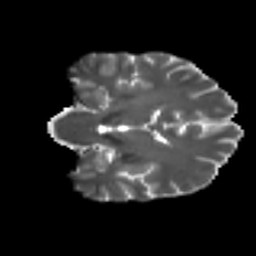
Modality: T2w
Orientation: coronal
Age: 49
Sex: male
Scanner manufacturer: ge
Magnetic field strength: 3 T
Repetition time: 7.8 s
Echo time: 0.0607 s